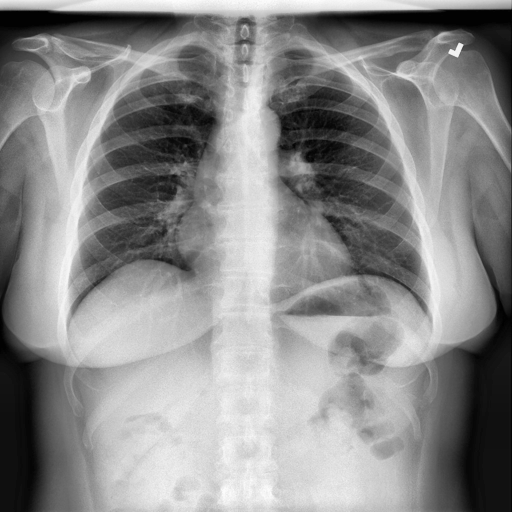
Finding: NORMAL